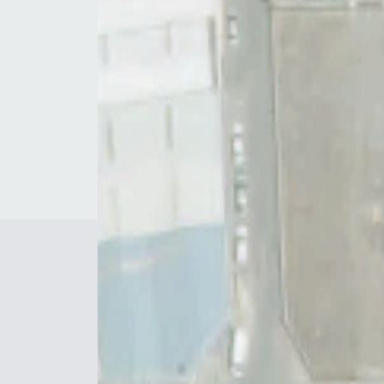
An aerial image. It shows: Warehouse.